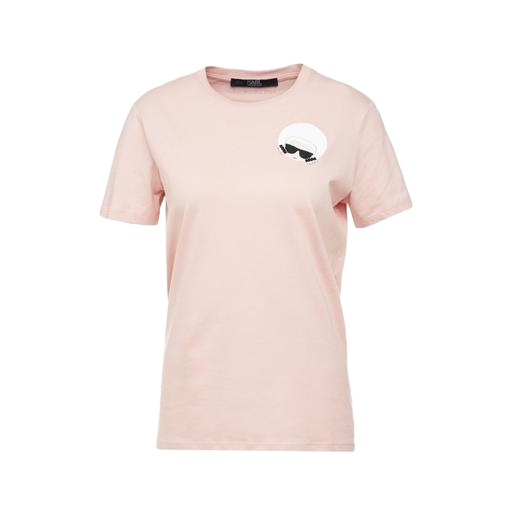
pink hangover club tee, pink graphic t-shirt, pink woman's tee, white background